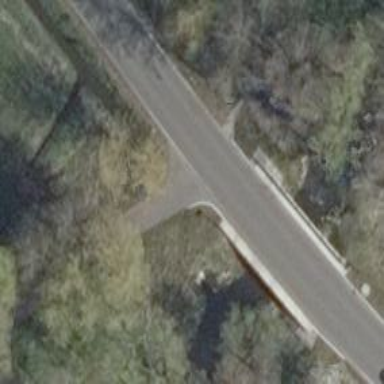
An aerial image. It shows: Tertiary road on asphalt surface on bridge.